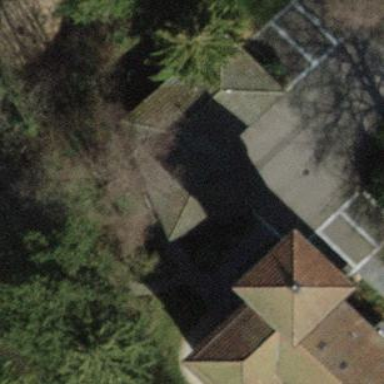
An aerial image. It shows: Building with hipped roof.